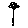
Label: flower